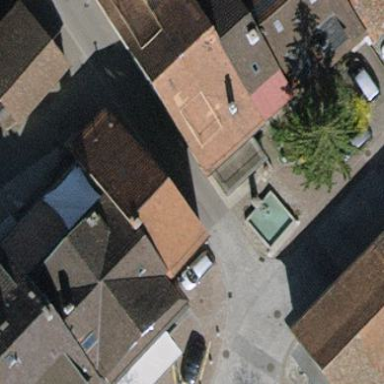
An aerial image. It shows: Terrace building with gabled roof.